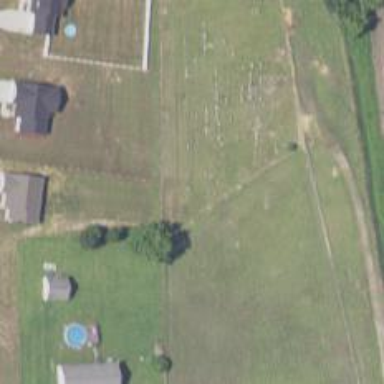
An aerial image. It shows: Cemetery.